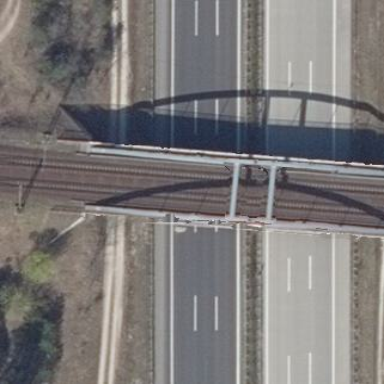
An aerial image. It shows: Beam bridge structure.